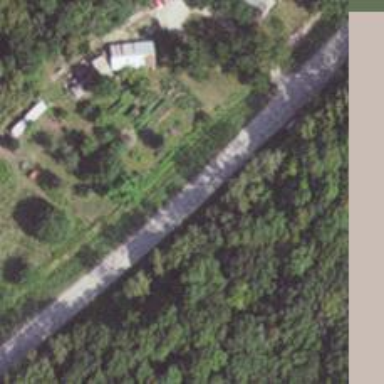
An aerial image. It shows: Residential road.